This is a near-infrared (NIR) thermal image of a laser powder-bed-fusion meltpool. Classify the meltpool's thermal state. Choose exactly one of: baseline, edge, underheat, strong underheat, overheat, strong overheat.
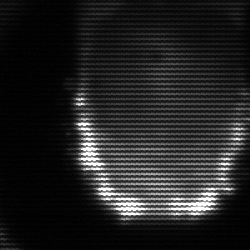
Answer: baseline